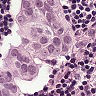
Metastatic tissue present: yes